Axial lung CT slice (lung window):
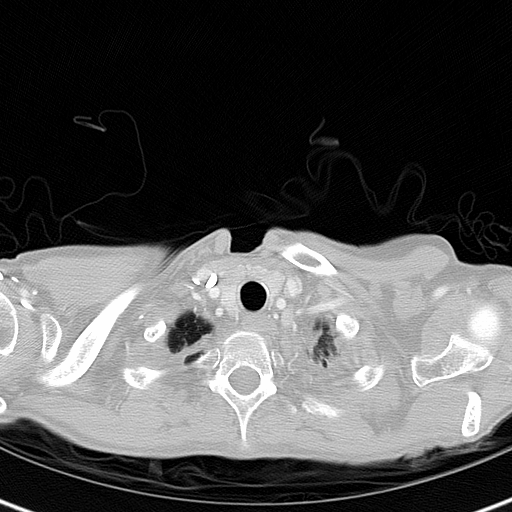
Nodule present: no